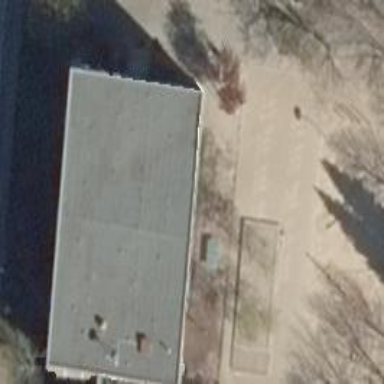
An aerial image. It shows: School building.